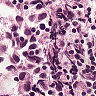
Metastatic tissue present: yes